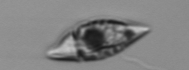
Label: Amphidinium